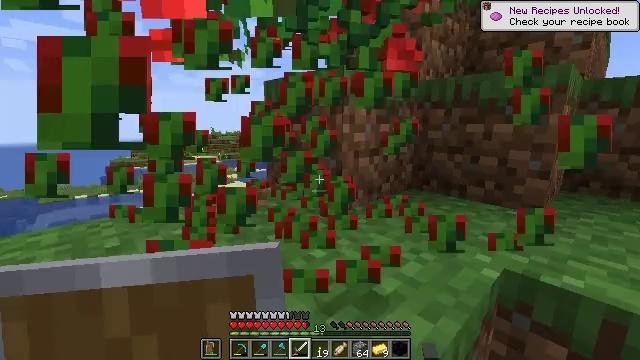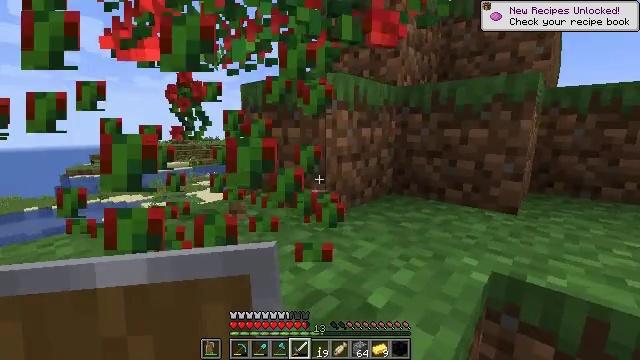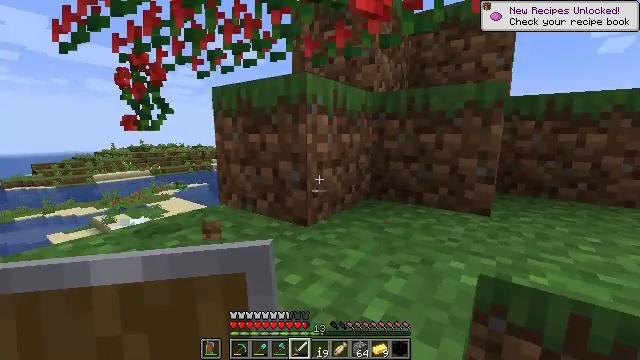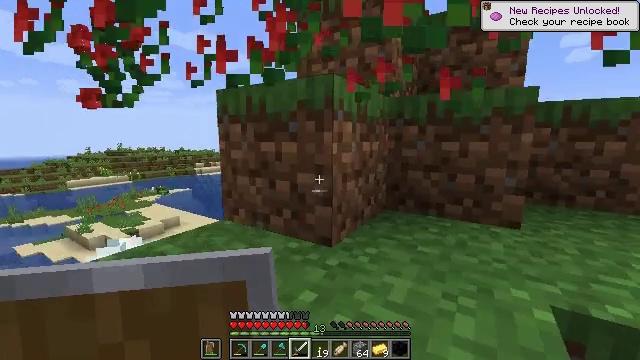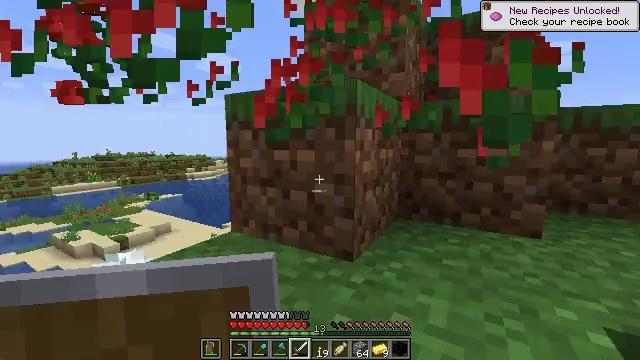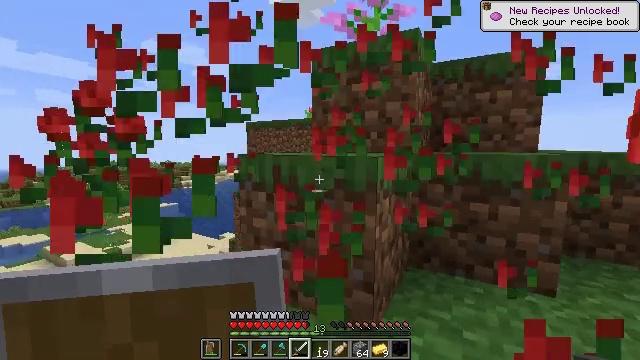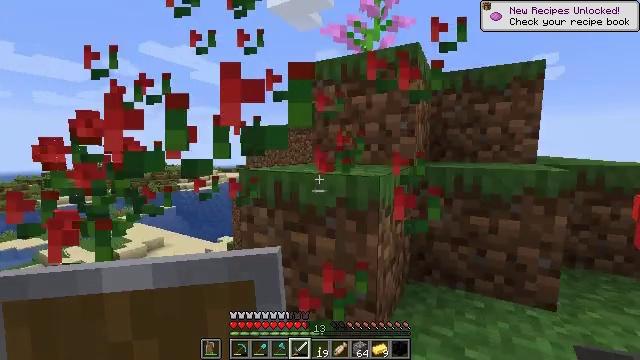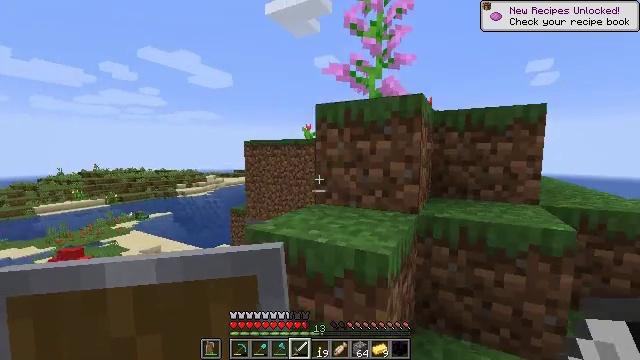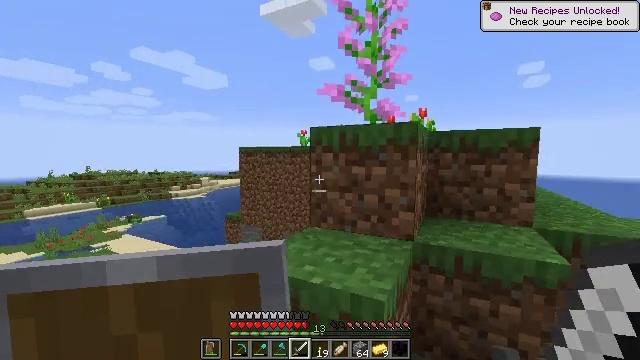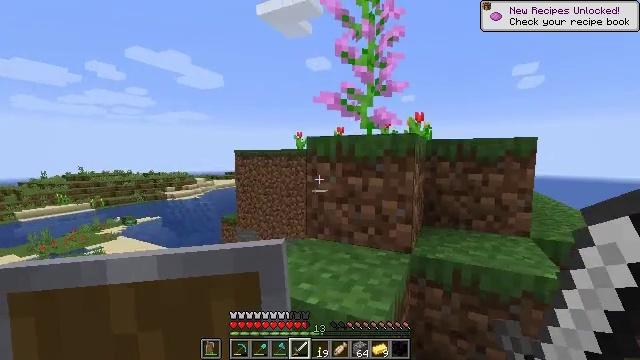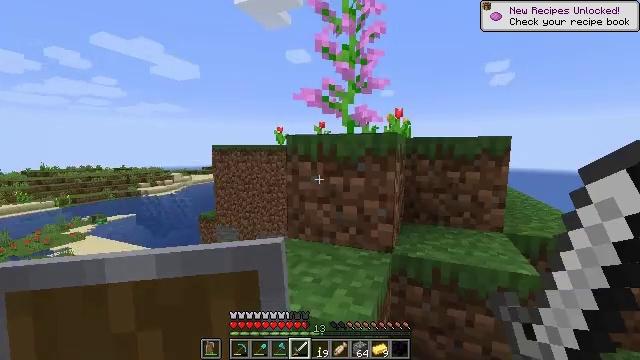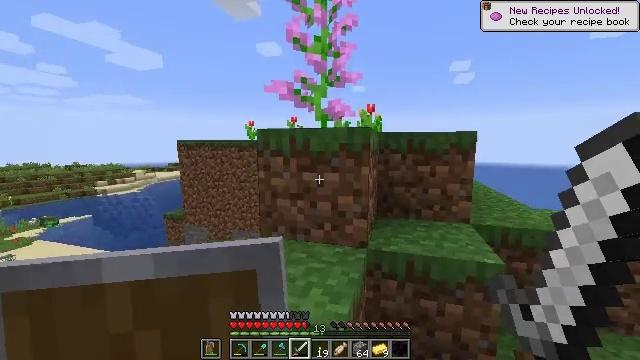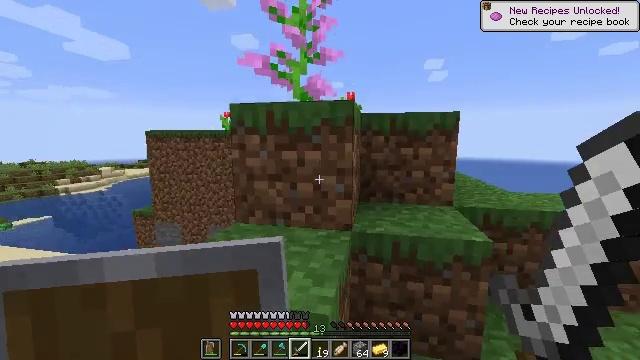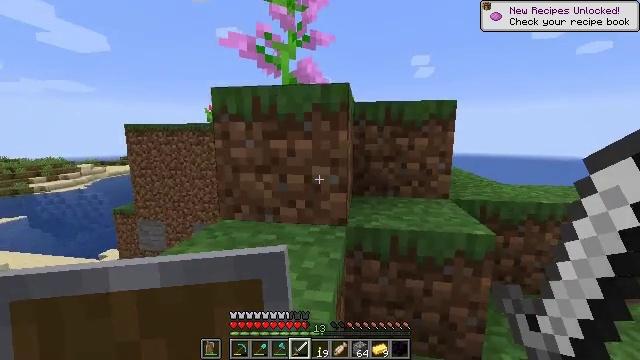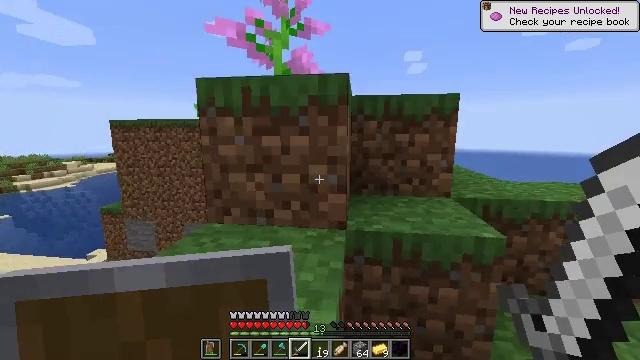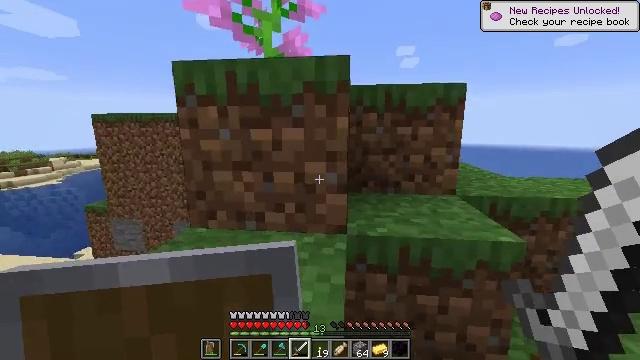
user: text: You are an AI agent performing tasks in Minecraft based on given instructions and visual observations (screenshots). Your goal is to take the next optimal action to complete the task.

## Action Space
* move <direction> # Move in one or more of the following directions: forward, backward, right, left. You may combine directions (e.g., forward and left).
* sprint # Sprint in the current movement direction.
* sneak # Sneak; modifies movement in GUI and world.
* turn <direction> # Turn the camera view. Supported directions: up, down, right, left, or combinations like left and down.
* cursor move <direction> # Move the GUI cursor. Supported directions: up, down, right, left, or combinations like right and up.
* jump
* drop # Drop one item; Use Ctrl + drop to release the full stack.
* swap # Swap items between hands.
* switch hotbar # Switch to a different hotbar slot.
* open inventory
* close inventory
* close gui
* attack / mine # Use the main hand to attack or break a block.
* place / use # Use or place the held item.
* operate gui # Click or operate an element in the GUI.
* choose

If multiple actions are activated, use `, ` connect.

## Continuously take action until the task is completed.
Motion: motion action
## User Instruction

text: Collect lilac by left-clicking.
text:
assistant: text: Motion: move forward and move left, turn right and up
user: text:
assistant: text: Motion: move forward and move left, turn right and up
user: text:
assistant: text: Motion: move forward and move left, turn right and up
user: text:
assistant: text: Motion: move forward, turn right and up
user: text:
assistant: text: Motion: move forward, turn up, jump
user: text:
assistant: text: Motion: move forward, jump
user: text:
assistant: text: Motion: move forward, jump
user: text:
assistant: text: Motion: move forward, turn right, jump
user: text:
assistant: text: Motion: move forward, jump
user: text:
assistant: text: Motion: move forward, turn right and down
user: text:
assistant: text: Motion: move forward, turn right and down
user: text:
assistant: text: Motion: move forward, turn right
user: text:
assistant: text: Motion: move forward, turn right
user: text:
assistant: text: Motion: move forward, turn right
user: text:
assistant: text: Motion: move forward, turn right and down
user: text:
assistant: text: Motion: move forward, jump
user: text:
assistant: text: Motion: move forward, turn down, jump
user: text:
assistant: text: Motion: move forward, turn down, jump
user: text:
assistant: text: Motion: move forward, turn down, jump
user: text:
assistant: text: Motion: turn down
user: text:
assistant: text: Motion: turn down
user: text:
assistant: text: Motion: no_op
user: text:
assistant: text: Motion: no_op
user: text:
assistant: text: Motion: attack / mine
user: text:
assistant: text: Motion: attack / mine
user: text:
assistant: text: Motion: turn up, attack / mine
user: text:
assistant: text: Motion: turn right and up
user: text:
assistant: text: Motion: move forward
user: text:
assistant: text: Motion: jump